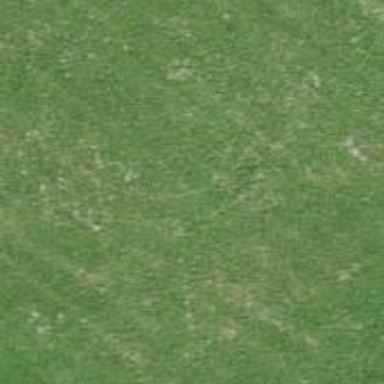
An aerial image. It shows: Path covered with grass.